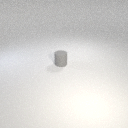
small gray rubber cylinder